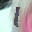
Label: 1